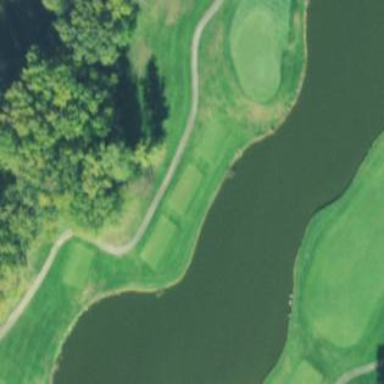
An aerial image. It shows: Grass area designated as golf tee.